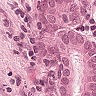
Metastatic tissue present: yes